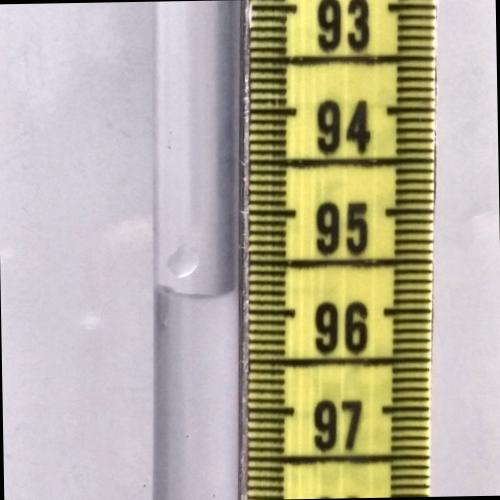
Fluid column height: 95.8 cm